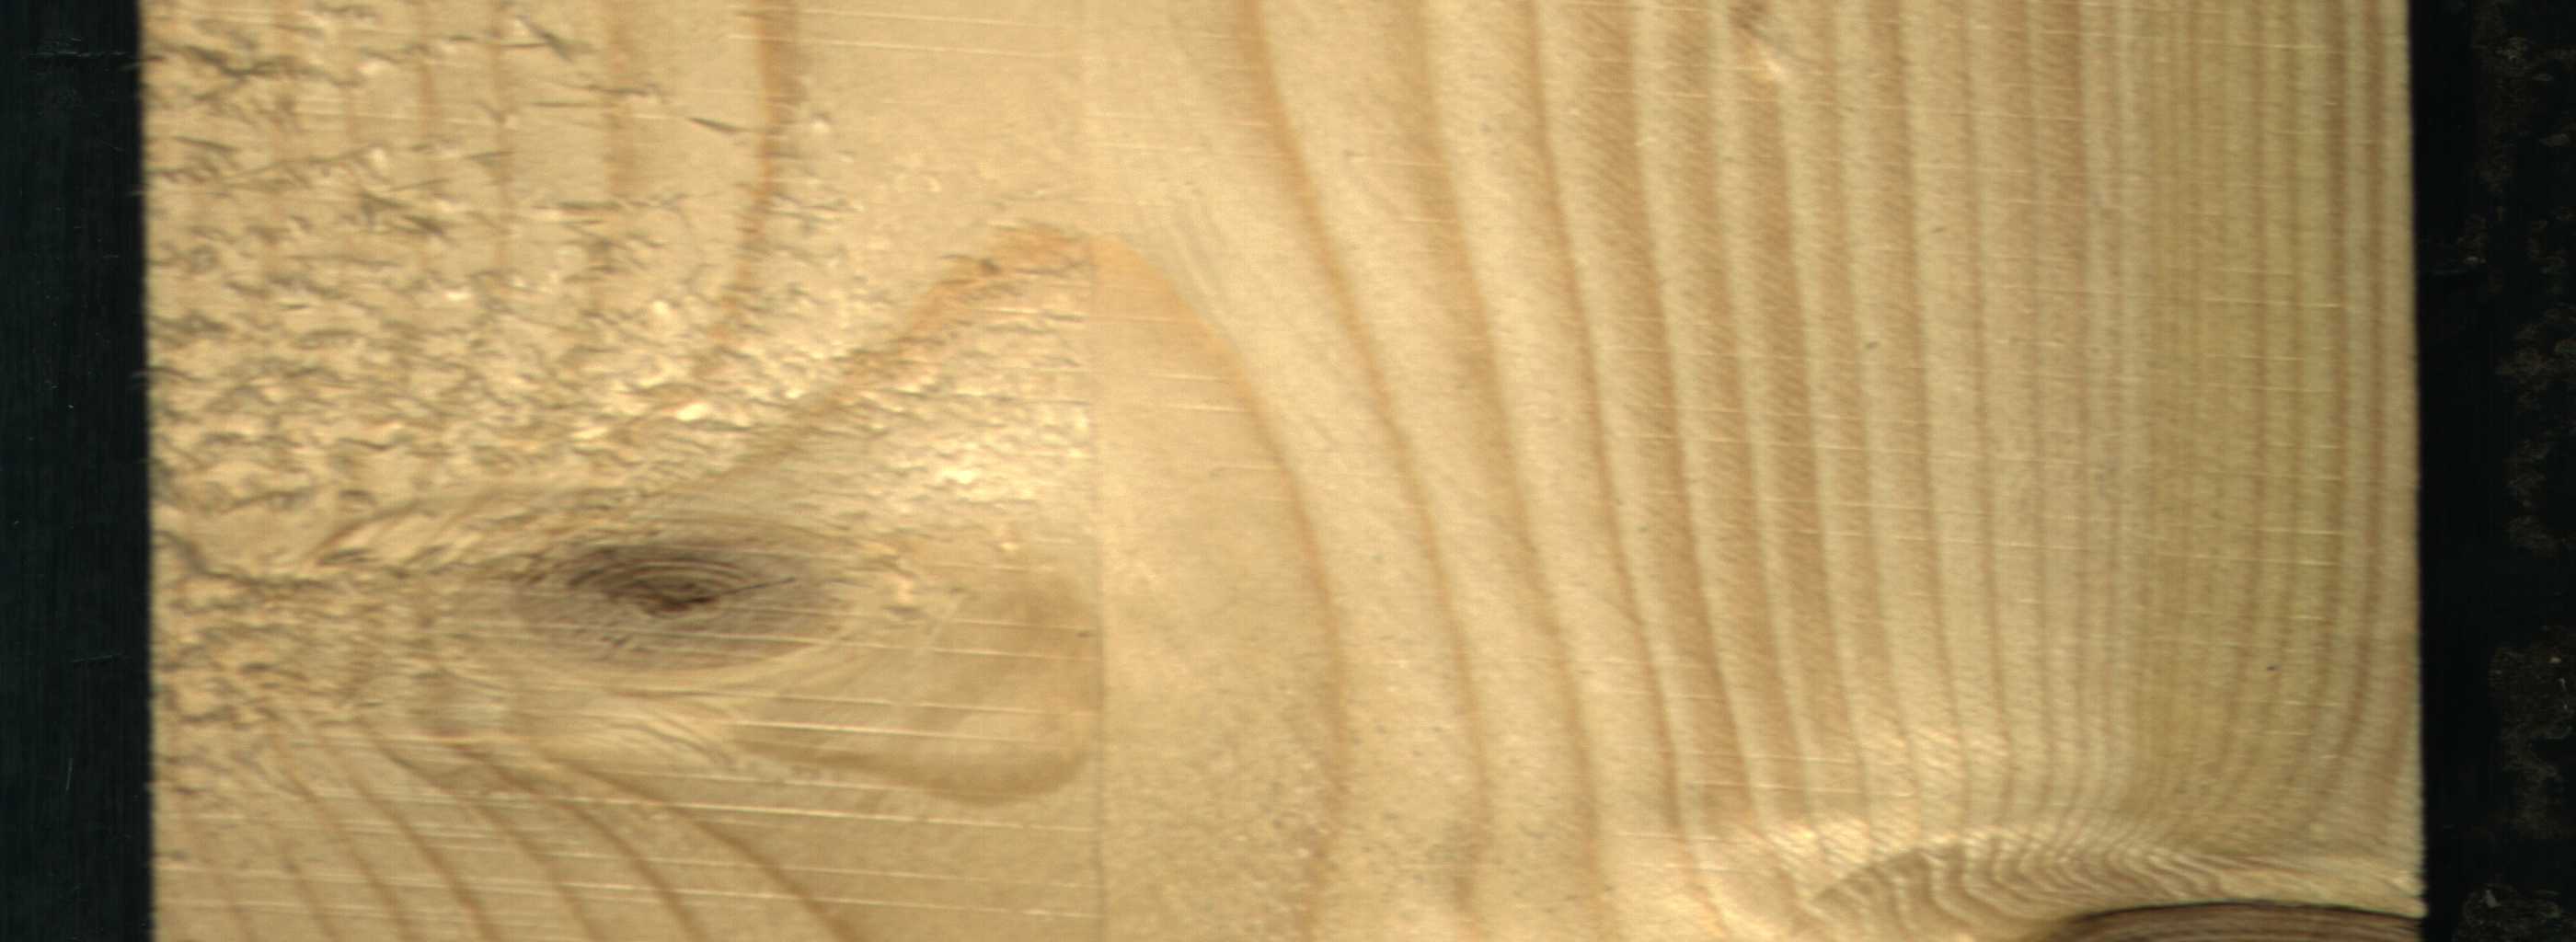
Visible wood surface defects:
Dead_Knot
Live_Knot